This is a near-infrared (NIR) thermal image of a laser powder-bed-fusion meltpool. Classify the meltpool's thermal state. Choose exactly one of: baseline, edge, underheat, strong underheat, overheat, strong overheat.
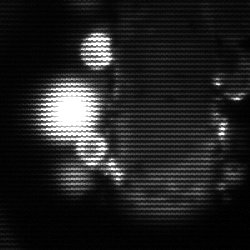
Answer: strong underheat